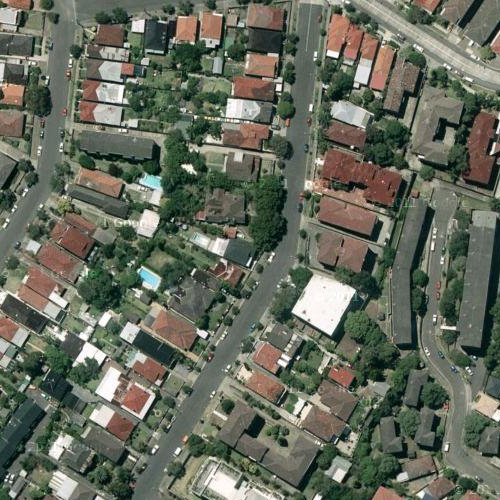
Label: sydney